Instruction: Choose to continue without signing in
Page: checkout
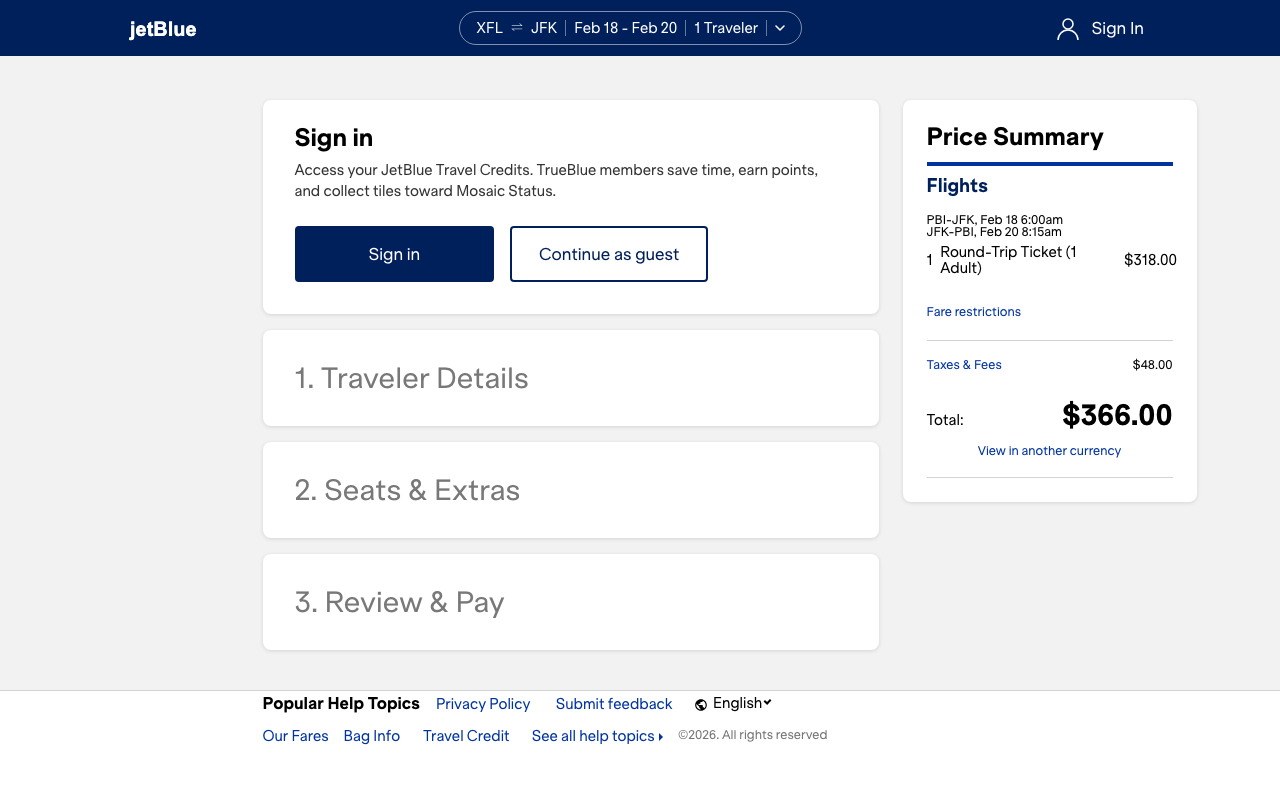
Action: click